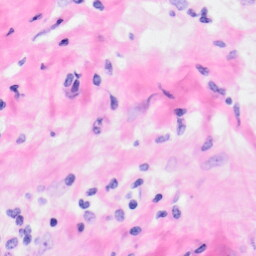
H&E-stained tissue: Kidney